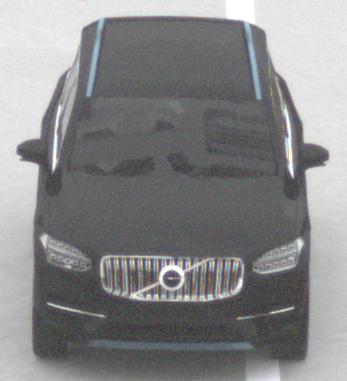
Make: Volvo
Model: XC90 B5
Detailed model: XC90 (L)
Model produced from: 2019/08
Model produced until: 2020/04
Doors: 5
Color: black
Road condition: dry road
Daytime: midday
Contrast: low contrast